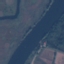
Land use / land cover class: River